Current action and preconditions to check: trajectory_clear

Your task: For each precondition in the list above, predict whether it will hold at this action.

Consider the current scene as observed from the mobile robot's camera, and analyze the predicted future states of all dynamic agents (e.g., people, animals, vehicles, or any moving entities) within the NEXT SECOND.

IMPORTANT: Only answer "very likely" if you are absolutely certain—based on strong, clear evidence—that a dynamic agent will violate the precondition in the predicted future state. Do NOT answer "very likely" for unlikely, ambiguous, or low-probability risks.

Ask yourself for each precondition: Is there a high probability, with clear and convincing evidence, that the predicted future states of any dynamic agent will interfere with the predicted future state of the currently executing action within the NEXT SECOND, causing that precondition to fail?

Assess the risk level based on these predictions. Use "likely" or "very likely" if motions create a clear risk of interference.

Use "neutral" or "improbable" if agents are nearby but their predicted paths are clearly diverging or non-conflicting.

Failure Risk Categories: "very improbable", "improbable", "neutral", "likely", "very likely"

Answer Format: Output ONLY the probability_of_failure value from these categories: "very improbable", "improbable", "neutral", "likely", "very likely"

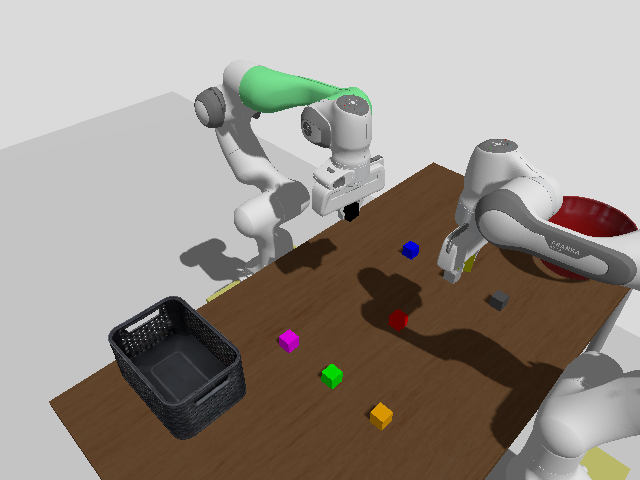

Answer: improbable